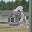
Label: 0